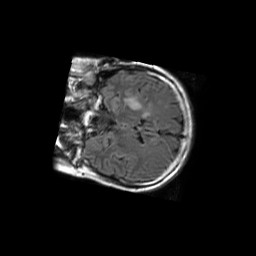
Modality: FLAIR
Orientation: coronal
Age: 49
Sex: male
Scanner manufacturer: philips
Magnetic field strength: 1.5 T
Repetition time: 6 s
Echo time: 0.12 s